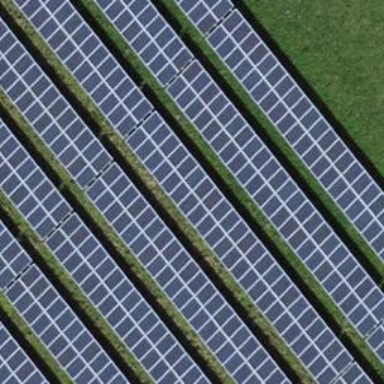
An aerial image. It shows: Solar power generator with photovoltaic panels.